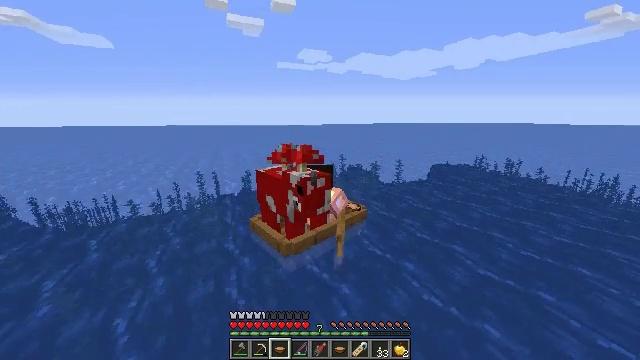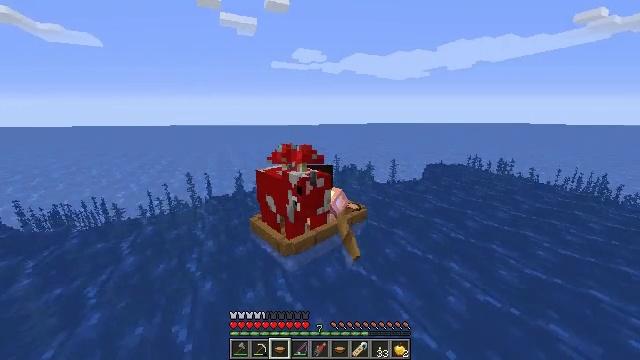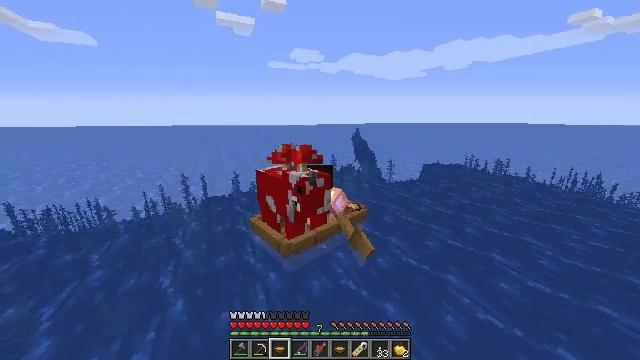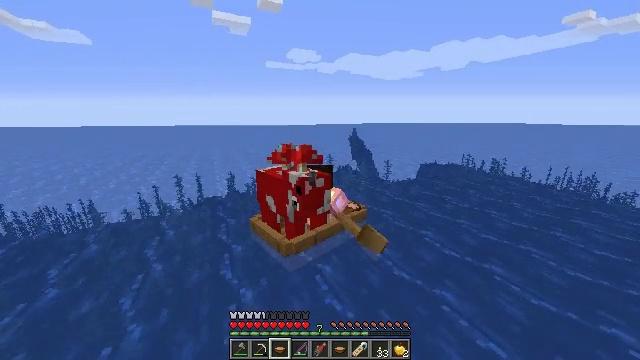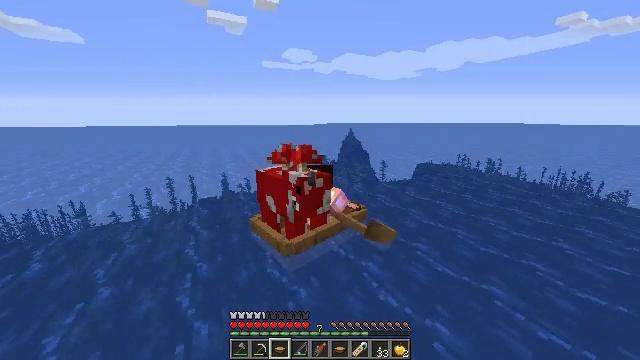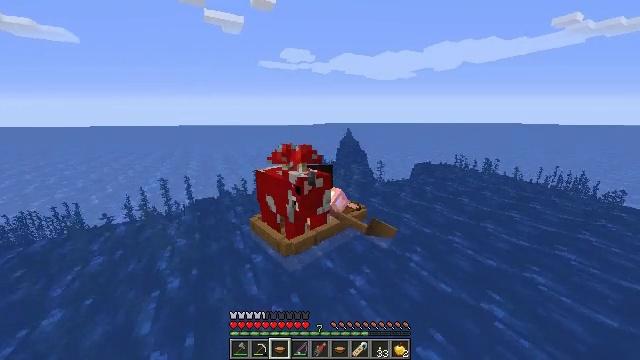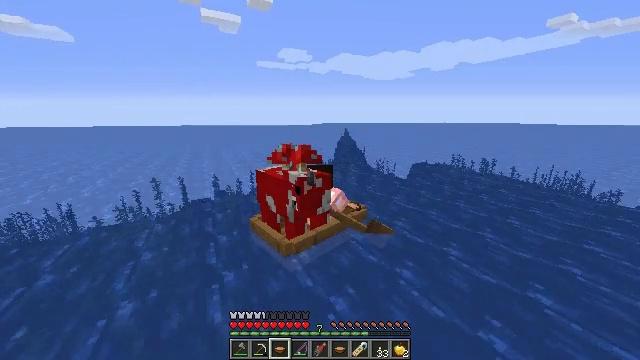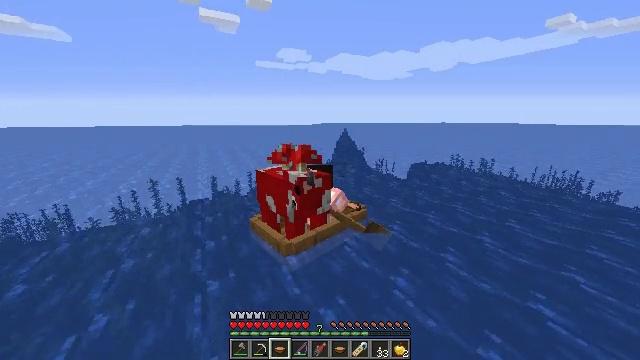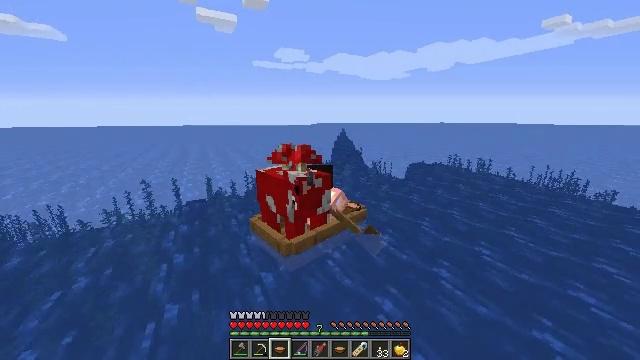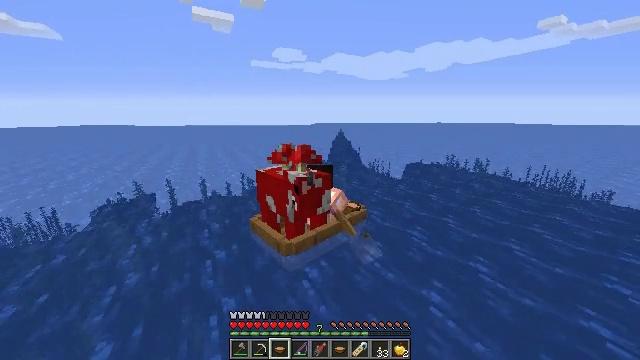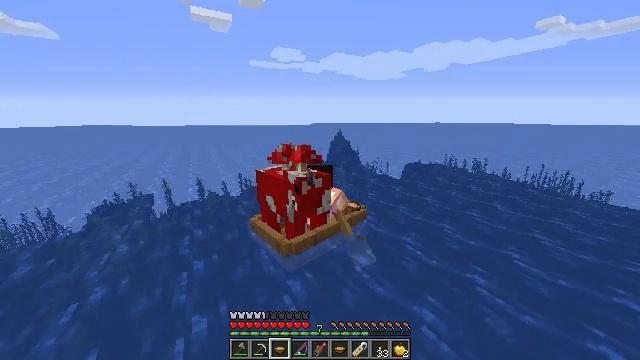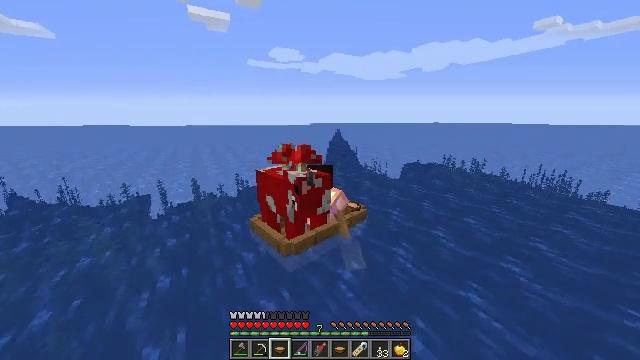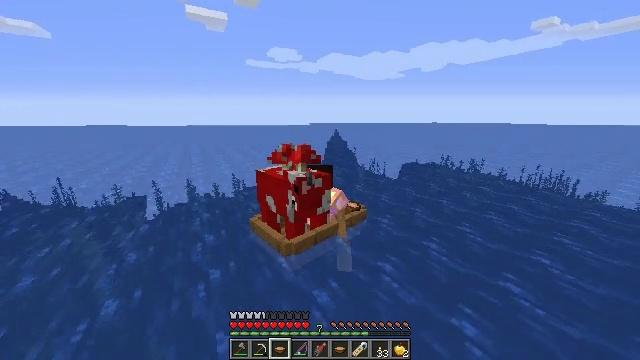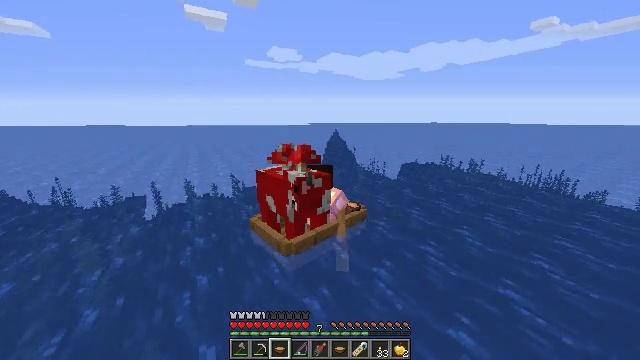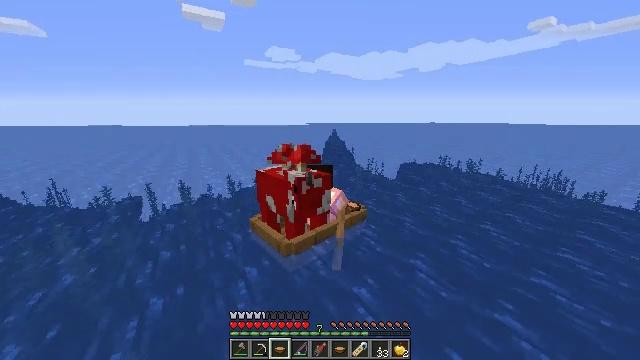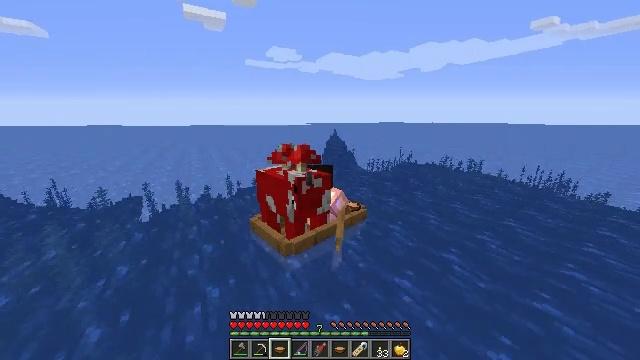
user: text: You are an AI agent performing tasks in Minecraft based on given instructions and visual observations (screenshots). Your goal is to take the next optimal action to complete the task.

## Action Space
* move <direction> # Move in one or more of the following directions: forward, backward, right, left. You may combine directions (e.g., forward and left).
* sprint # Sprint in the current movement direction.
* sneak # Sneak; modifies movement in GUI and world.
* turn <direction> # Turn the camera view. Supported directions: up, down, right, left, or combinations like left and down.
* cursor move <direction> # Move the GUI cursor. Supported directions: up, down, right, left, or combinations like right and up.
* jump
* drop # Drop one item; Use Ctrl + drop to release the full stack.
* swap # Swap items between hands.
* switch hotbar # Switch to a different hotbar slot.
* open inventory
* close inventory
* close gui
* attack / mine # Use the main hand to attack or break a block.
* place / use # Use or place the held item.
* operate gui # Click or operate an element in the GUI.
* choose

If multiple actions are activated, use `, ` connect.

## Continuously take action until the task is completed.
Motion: motion action
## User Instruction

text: Remove a name tag from the inventory.
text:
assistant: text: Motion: move forward
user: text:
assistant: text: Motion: move forward
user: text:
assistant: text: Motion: move forward
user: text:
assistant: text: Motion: move forward
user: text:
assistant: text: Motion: move forward
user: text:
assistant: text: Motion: move forward
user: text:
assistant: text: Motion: move forward
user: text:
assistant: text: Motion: move forward
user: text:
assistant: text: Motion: move forward
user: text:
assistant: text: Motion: move forward
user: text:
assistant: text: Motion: move forward
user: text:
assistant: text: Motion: move forward
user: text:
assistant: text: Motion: move forward
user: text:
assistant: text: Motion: move forward and move left
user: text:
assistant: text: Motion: move forward and move left
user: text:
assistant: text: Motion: move forward and move left
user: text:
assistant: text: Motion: move forward
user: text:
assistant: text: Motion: move forward
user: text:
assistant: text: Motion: move forward
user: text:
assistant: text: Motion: move forward
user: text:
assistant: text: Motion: move forward
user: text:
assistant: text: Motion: move forward
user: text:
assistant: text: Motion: move forward
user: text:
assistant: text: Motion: move forward
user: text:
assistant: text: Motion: move forward
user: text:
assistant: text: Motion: move forward
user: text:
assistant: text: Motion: move forward
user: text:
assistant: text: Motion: move forward
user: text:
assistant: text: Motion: move forward
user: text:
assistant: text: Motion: move forward